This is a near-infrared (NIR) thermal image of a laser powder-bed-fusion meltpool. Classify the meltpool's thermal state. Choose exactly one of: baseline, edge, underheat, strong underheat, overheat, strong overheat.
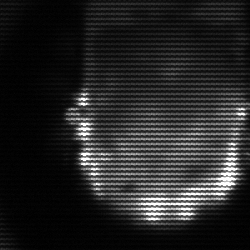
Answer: baseline